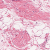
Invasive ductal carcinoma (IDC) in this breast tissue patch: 0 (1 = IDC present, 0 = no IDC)